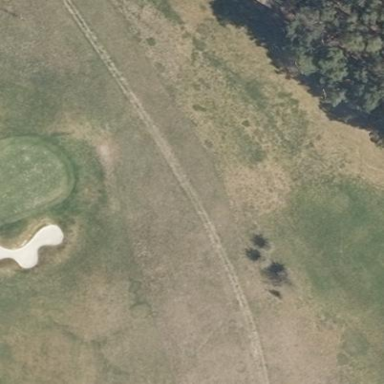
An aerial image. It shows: Golf rough area.